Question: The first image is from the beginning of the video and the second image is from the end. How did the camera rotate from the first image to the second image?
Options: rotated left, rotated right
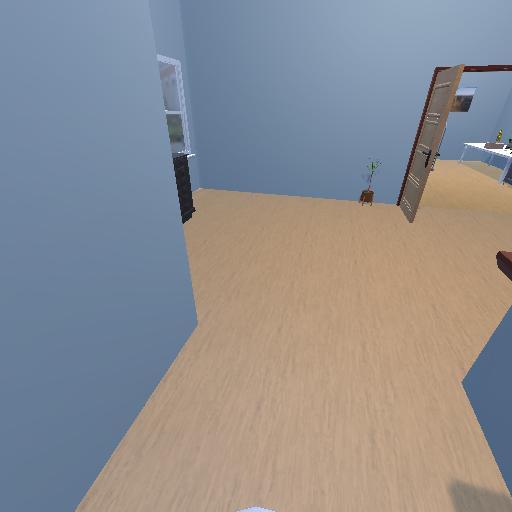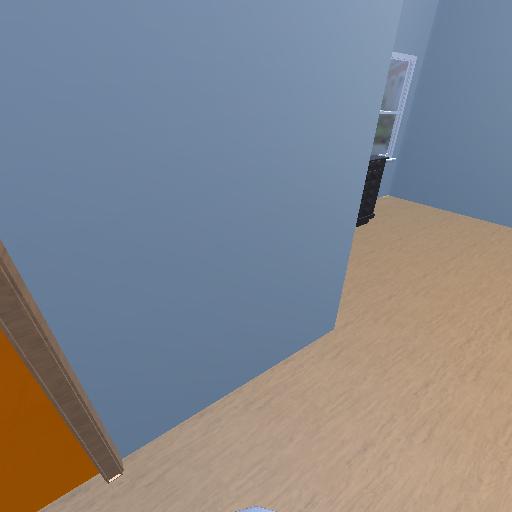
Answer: rotated left